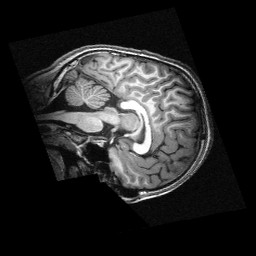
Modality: T1w
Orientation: sagittal
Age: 10
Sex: male
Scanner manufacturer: siemens
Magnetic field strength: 3 T
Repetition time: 2.3 s
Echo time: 0.00336 s